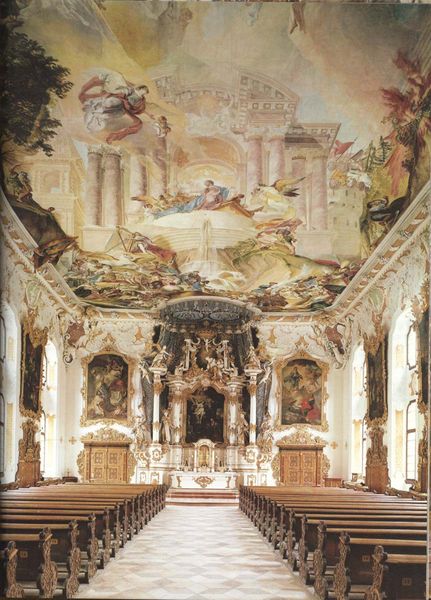
Titel: Kongregationssaalkirche Maria de Victoria in Ingolstadt
Künstler: Cosmas Damian Fresken Asam
Standort: Ingolstadt, Kongregationssaalkirche Maria de Victoria (EU - D - Bayern)
Schlagwörter: baum, gemälde, wasser, weiß, gelb, fenster, holz, licht, marmor, säule, säulen, architektur, barock, rahmen, innenraum, kirche, gold, interieur, decke, rokoko, brunnen, engel, perspektive, türen, farbe, bank, gestühl, flügeltür, stuck, stufen, foto, gang, altar, bänke, hochaltar, kirchenbank, kirchenschiff, kirchenbänke, mittelschiff, fresken, holzbank, baldachin, fontäne, tempel, deckengemälde, fresko, stuckdecke, saalkirche, würzburg, holzbänke, deckenfresko, deckenbild, opulenz, malrei